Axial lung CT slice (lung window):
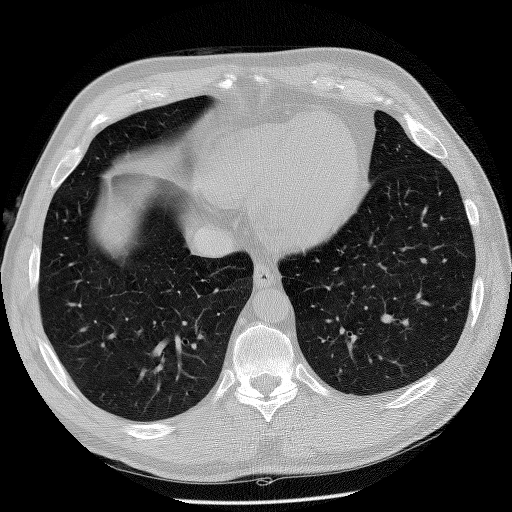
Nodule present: no